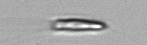
Label: Chrysochromulina